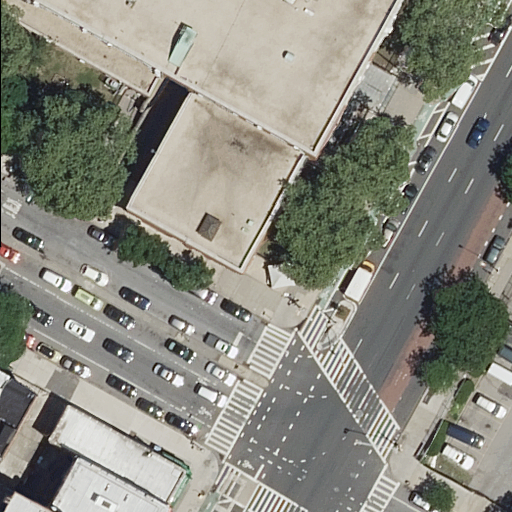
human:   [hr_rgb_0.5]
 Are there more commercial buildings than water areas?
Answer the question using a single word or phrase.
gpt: no

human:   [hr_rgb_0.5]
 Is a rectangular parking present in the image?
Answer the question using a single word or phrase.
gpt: yes

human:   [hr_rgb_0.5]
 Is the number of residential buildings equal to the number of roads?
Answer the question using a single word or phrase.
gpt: no

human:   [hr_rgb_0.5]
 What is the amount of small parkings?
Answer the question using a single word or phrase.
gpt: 1

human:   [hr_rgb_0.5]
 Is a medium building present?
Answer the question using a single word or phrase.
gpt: yes

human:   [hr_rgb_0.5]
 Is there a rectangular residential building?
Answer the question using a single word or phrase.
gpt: yes

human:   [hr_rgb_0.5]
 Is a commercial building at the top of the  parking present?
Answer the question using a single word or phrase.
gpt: no

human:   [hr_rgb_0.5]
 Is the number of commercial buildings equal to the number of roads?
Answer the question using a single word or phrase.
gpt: no

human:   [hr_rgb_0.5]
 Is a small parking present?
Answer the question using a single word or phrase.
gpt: yes

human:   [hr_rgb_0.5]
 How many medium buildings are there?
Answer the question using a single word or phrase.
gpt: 1

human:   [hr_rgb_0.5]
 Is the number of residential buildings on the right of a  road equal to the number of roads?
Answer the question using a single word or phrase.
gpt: no

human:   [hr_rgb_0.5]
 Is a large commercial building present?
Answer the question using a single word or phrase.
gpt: no

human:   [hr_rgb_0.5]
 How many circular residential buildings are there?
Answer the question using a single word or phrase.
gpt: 0

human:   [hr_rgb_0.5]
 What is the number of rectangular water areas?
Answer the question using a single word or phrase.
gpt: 0

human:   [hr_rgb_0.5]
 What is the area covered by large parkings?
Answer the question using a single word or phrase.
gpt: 0m2

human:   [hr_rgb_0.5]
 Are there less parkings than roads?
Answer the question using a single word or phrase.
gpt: yes

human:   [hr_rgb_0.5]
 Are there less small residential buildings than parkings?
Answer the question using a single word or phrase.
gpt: no

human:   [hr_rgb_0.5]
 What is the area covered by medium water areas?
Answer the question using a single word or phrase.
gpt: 0m2

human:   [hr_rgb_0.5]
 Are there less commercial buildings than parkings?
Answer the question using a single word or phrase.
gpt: yes

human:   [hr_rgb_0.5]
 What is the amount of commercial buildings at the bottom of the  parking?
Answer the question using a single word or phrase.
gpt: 0

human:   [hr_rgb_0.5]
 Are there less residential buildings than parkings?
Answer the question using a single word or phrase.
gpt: no

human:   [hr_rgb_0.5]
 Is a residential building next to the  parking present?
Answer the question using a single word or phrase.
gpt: yes

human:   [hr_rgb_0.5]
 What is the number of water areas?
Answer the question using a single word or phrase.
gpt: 0

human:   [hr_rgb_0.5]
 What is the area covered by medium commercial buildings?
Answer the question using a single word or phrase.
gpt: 0m2

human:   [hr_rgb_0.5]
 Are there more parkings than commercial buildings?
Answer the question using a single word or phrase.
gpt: yes

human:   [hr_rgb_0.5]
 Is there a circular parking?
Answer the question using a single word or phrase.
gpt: no

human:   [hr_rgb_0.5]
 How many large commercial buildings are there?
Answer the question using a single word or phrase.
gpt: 0

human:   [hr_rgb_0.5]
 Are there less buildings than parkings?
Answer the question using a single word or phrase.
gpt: no

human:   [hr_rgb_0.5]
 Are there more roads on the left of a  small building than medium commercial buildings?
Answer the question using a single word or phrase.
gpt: no

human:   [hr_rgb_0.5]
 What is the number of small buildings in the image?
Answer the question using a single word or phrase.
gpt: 3

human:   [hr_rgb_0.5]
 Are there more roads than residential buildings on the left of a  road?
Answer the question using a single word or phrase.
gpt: yes

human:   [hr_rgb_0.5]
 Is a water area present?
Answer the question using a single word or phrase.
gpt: no

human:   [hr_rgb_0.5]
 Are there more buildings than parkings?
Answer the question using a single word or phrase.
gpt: yes

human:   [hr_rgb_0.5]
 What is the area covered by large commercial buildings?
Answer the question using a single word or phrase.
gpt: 0m2

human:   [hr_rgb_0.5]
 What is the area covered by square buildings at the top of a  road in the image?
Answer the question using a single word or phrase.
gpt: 0m2

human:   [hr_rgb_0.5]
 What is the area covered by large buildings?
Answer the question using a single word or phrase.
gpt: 2042m2